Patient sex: M
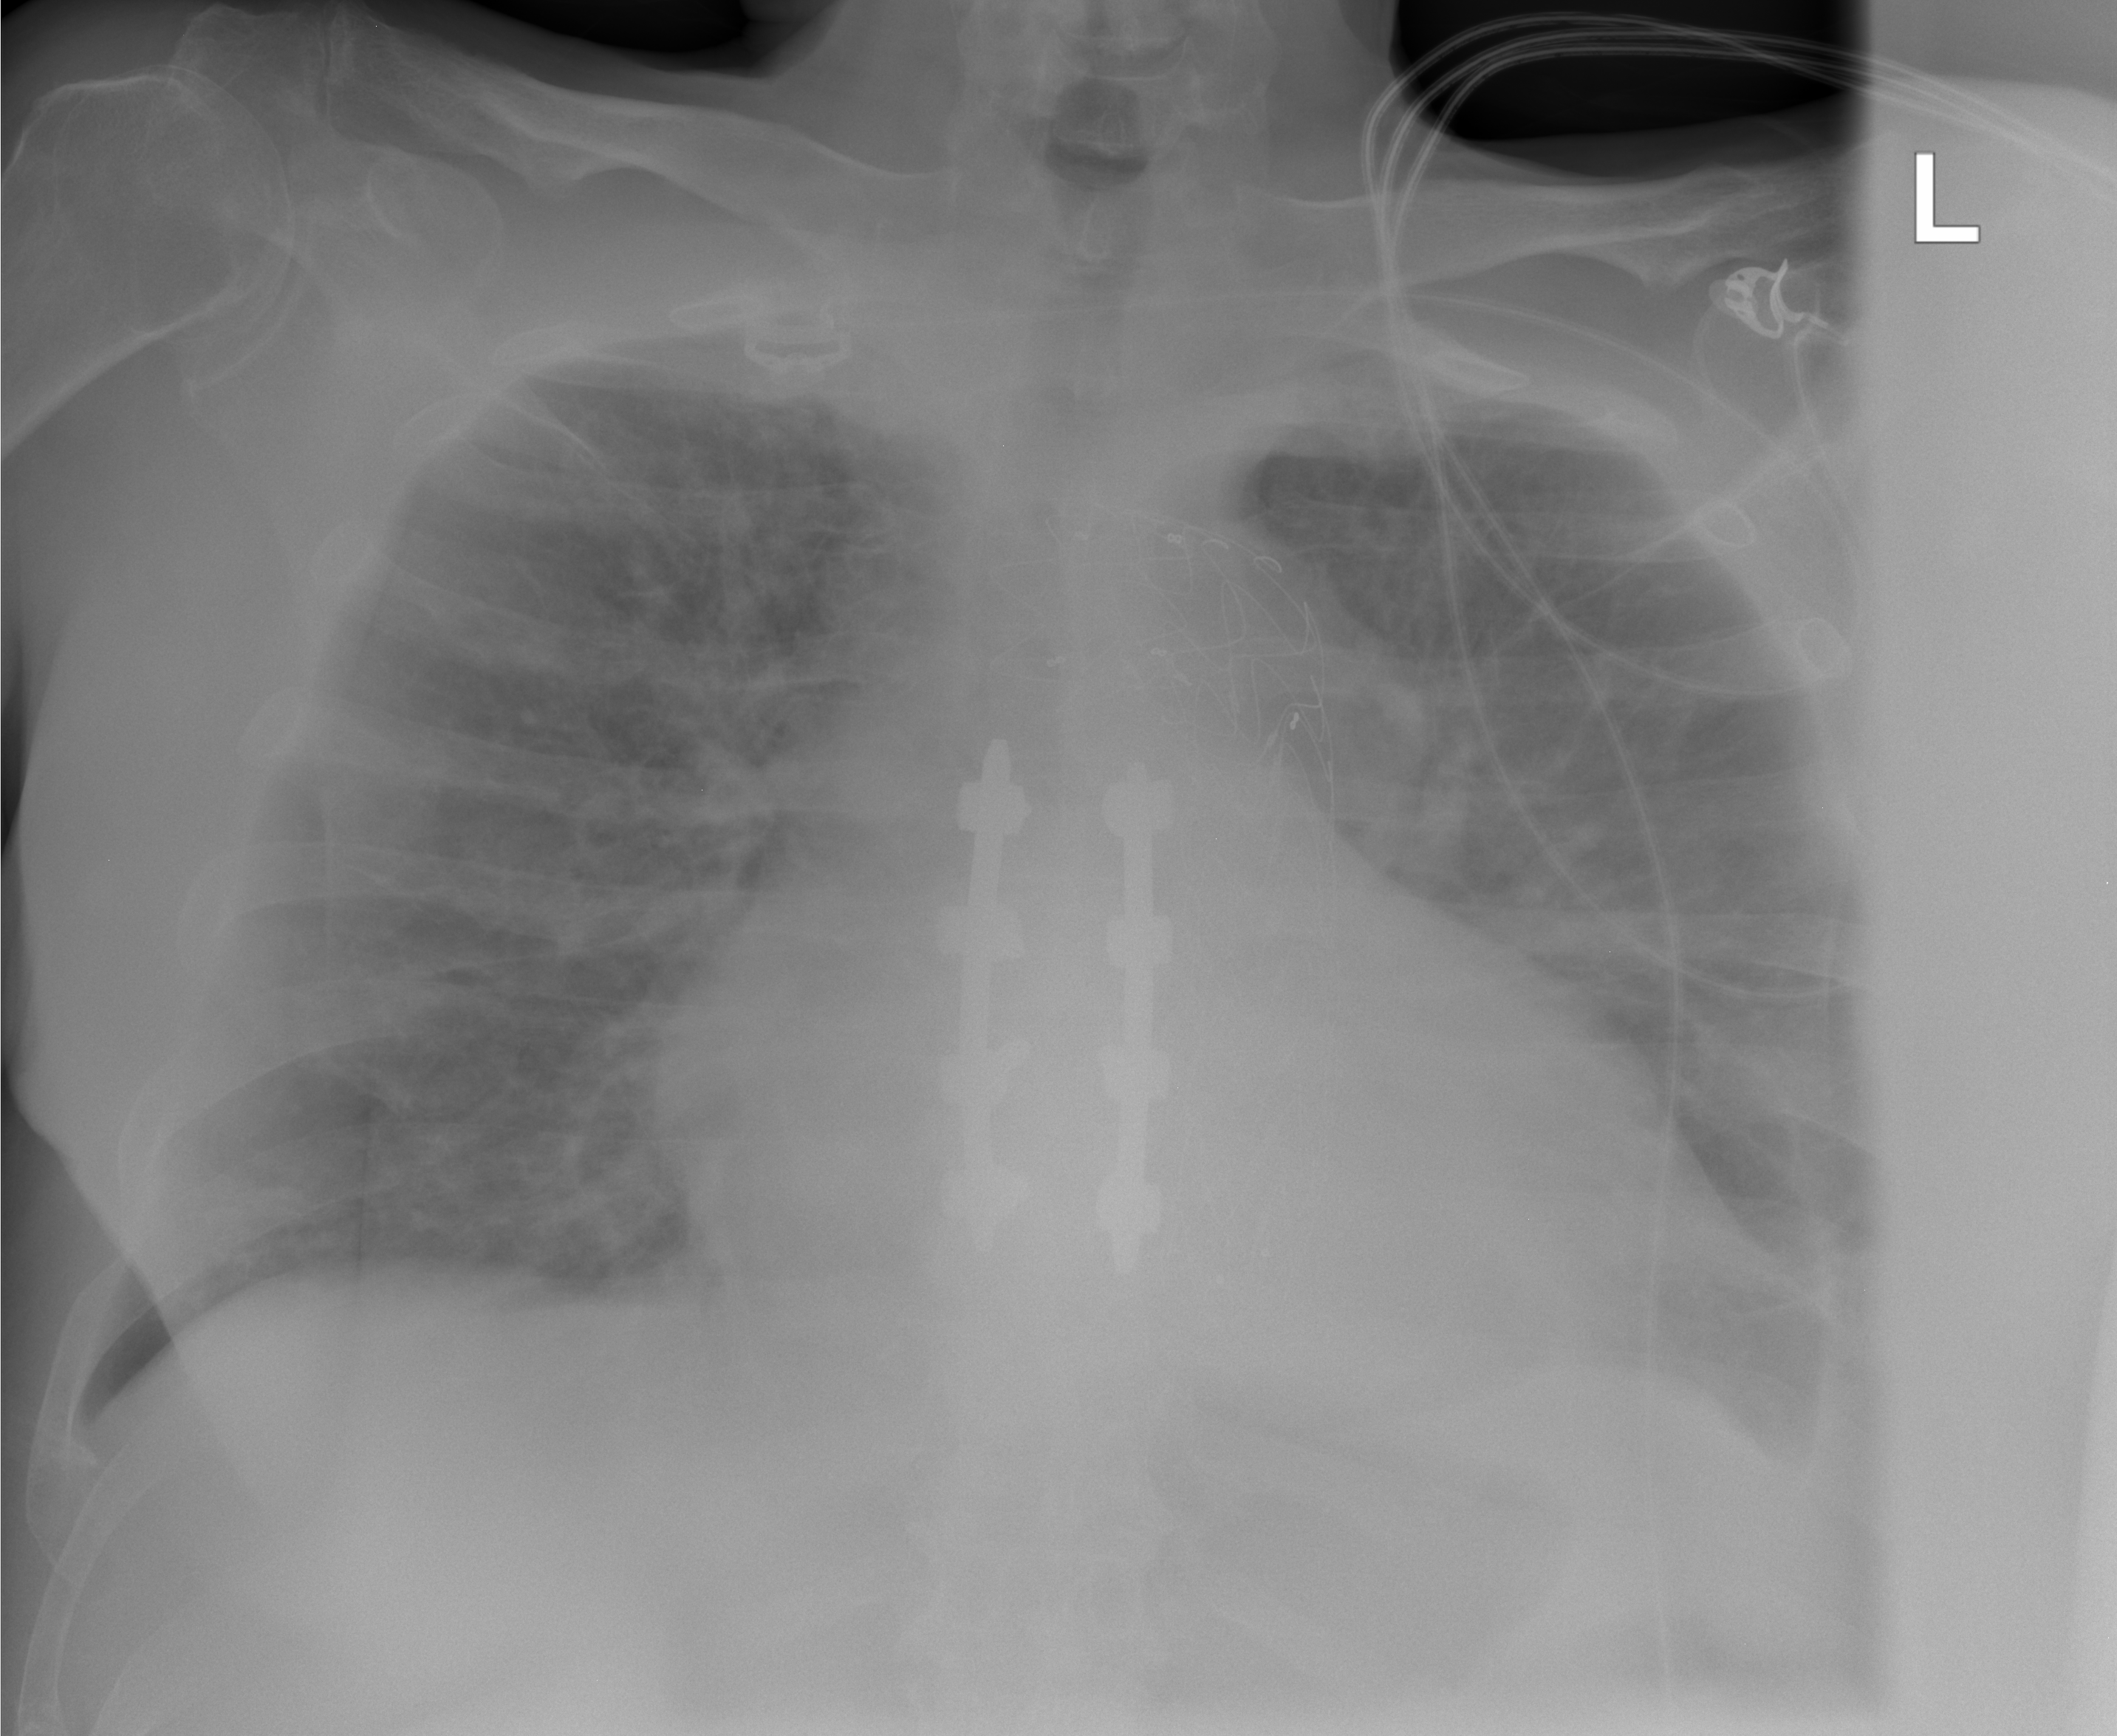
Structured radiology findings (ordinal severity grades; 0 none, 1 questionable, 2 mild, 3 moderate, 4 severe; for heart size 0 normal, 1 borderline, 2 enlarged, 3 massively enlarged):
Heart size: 2
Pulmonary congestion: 2
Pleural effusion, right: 0
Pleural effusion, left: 2
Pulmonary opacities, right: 2
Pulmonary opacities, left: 2
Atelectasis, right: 0
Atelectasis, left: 0